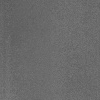
Atmospheric dust classification: dusty